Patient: sex M, age 36
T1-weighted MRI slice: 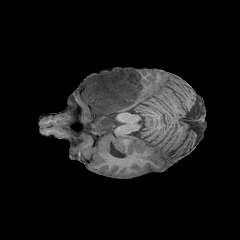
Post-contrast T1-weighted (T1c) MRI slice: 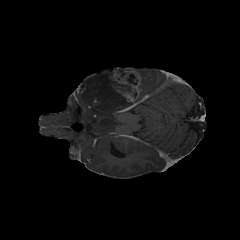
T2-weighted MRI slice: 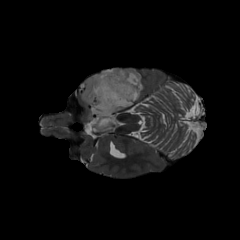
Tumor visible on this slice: yes
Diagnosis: Astrocytoma, IDH-mutant
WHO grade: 4